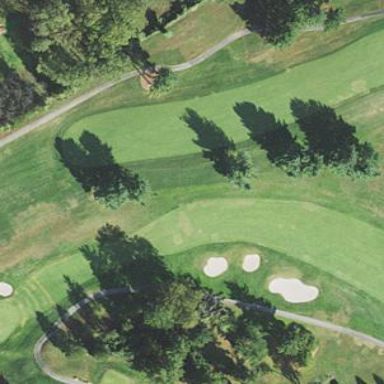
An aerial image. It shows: Scenic golf fairway.